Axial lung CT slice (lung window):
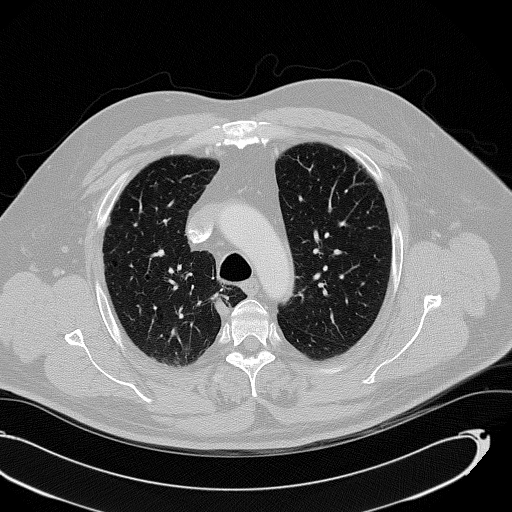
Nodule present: no